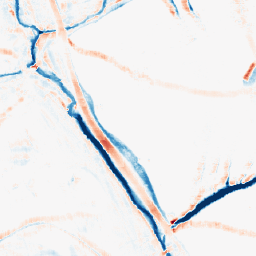
Category: morphological
Decomposition family: morphological_rect
Decomposition parameters: operation: average
width: 10
height: 10
Upsampling method: nearest
Upsampling parameters: scale: 2
Upsampling scale: 2